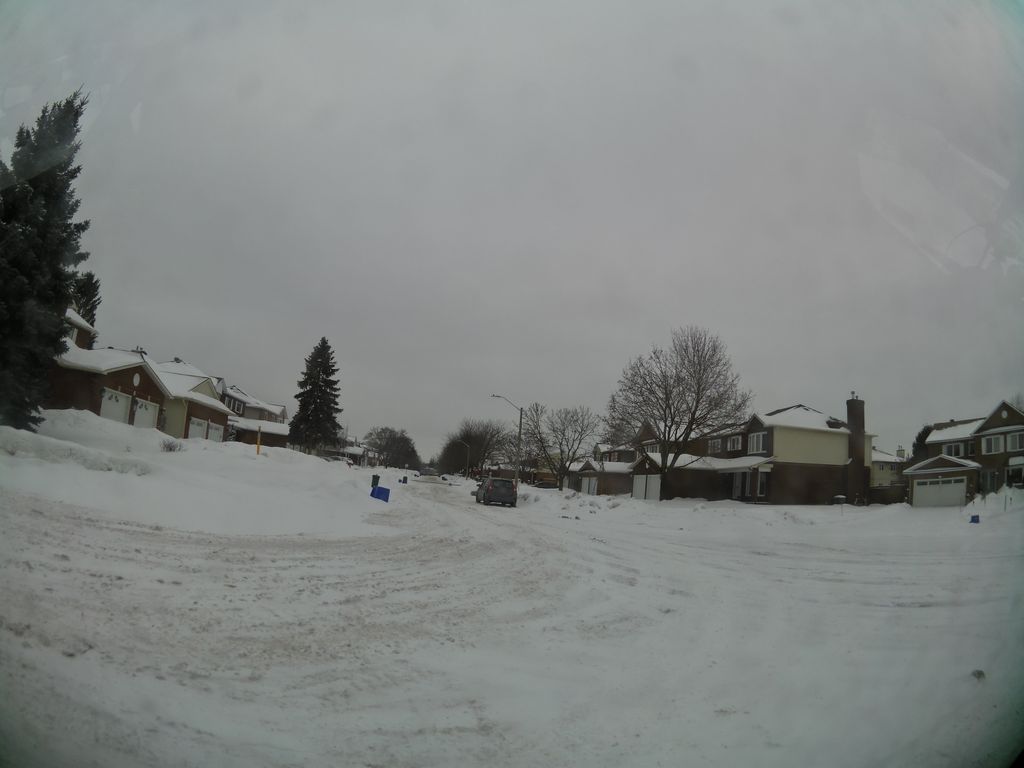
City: ottawa-gatineau